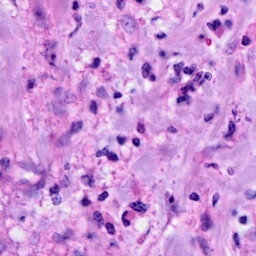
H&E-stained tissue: Breast